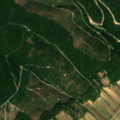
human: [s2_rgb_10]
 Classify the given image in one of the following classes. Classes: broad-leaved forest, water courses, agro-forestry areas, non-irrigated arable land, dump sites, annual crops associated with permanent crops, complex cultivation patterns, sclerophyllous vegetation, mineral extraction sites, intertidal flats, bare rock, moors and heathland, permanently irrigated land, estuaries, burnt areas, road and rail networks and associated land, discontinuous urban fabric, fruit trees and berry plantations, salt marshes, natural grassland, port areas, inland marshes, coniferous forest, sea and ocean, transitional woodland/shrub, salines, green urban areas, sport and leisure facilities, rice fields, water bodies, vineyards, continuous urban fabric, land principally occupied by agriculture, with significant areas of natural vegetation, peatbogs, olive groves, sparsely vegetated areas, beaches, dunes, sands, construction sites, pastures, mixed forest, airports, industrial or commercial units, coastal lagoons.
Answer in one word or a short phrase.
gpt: vineyards, broad-leaved forest, transitional woodland/shrub